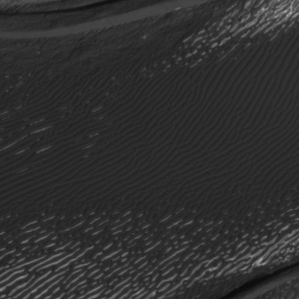
Label: frost